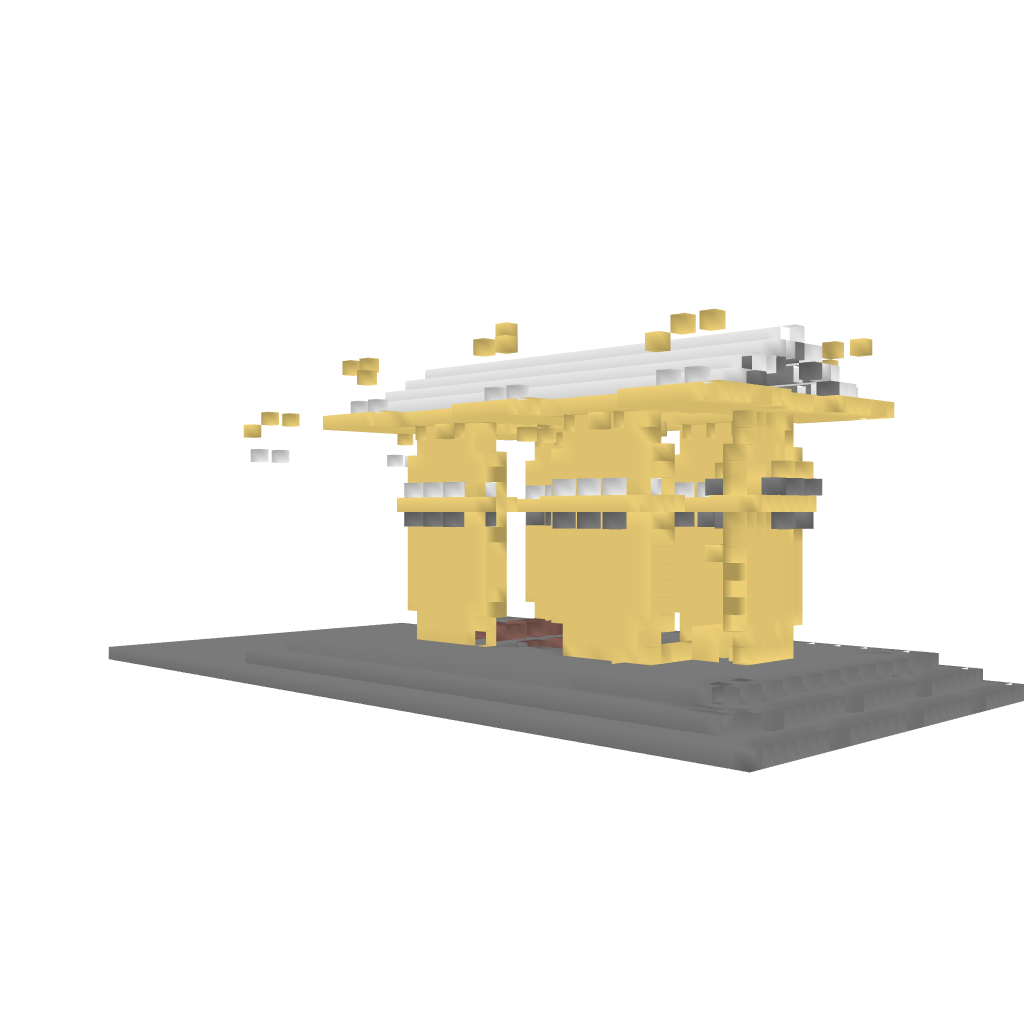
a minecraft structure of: Greek Theater bad low quality